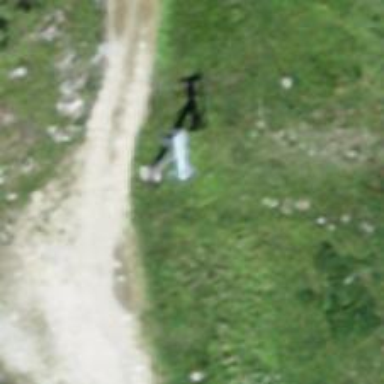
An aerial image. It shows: Pylon for aerialway.